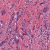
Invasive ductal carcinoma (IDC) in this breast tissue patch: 1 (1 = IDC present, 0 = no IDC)